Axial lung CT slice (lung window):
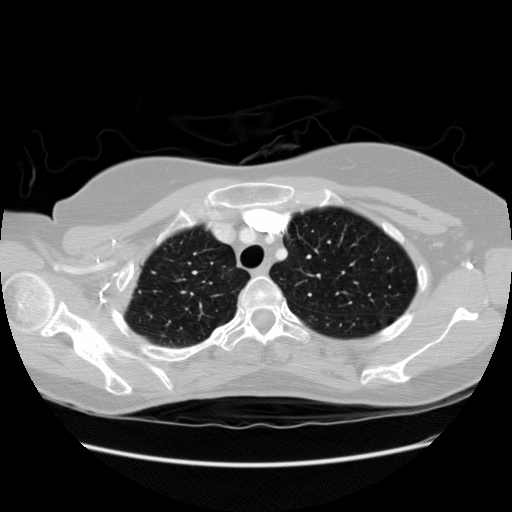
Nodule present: no